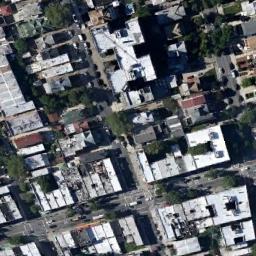
Label: residential